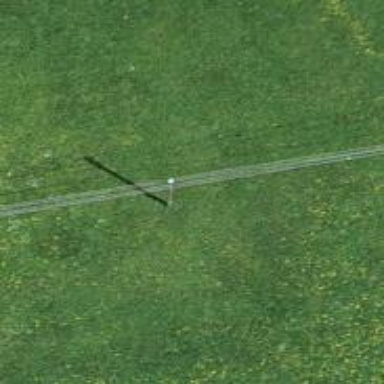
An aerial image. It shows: Power pole.